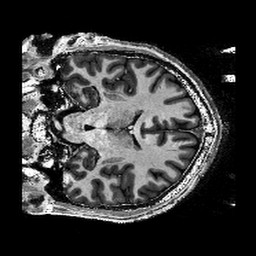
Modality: T1w
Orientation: coronal
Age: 30
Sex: male
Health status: healthy
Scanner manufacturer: siemens
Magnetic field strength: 9.4 T
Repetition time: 6 s
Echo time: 0.003 s